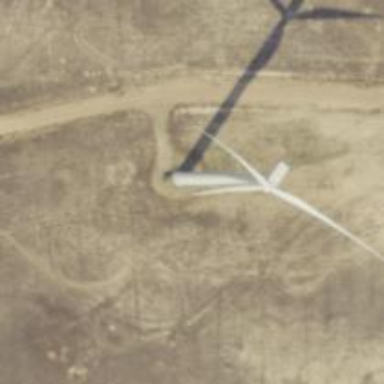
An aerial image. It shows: Wind generator powered by horizontal-axis wind turbine.